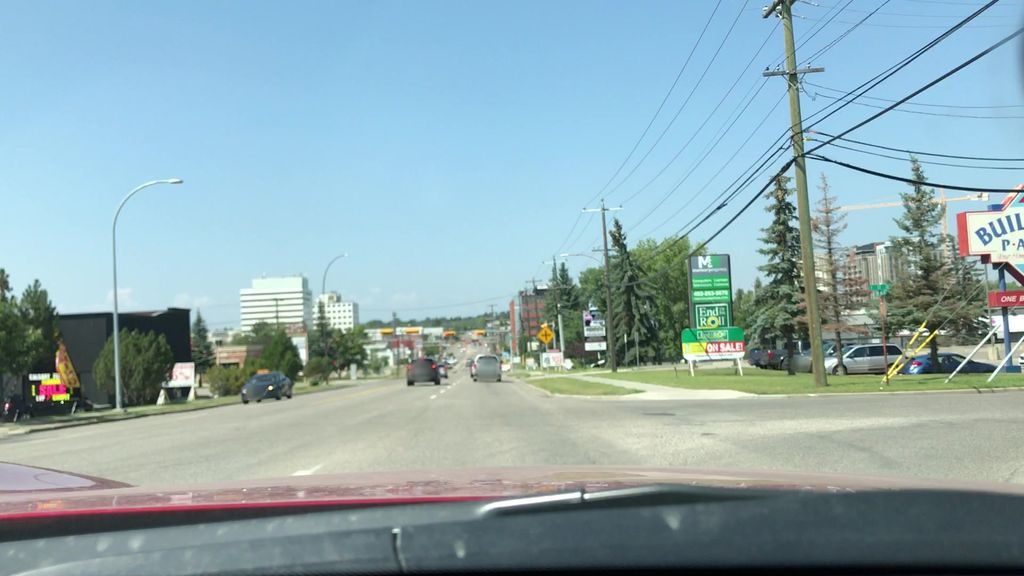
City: calgary